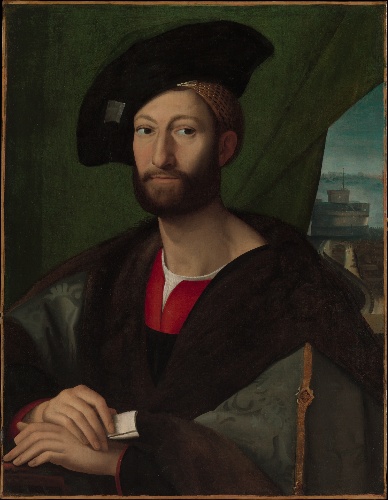
Title: Giuliano de' Medici (1479–1516), Duke of Nemours
Artist: Raphael
Artist bio: Italian, Urbino 1483–1520 Rome
Object type: Painting
Classification: Paintings
Medium: Tempera and oil on canvas
Dimensions: 32 3/4 x 26 in. (83.2 x 66 cm)
Department: European Paintings
Credit line: The Jules Bache Collection, 1949
Accession year: 1949
Repository: Metropolitan Museum of Art, New York, NY
Tags: Men|Portraits